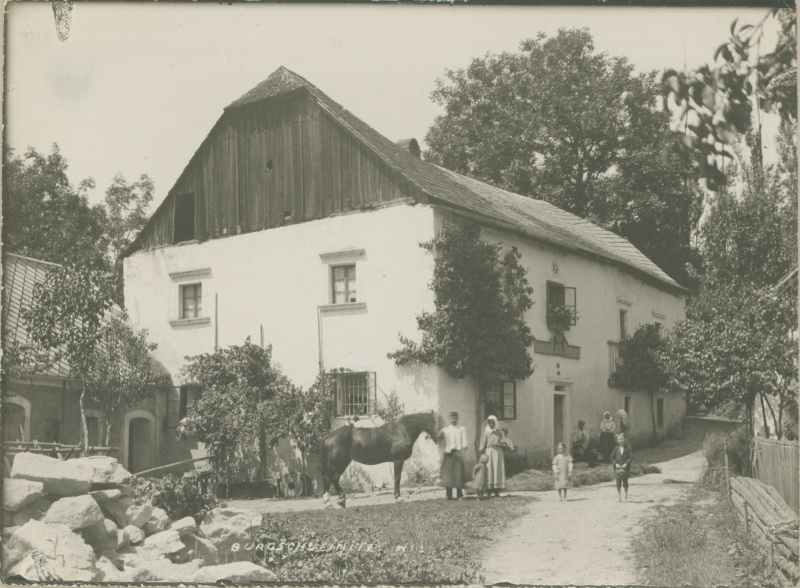
Institution: Österreichisches Museum für Volkskunde Wien
Schlagwörter: baum, felsen, mann, bäume, frauen, menschen, mädchen, fenster, frau, holz, hut, männer, dach, gebäude, gras, haus, rasen, rose, tier, weg, wiese, zaun, alt, steine, familie, pflanzen, arbeit, bauern, karren, kinder, landleben, pferd, garten, rappe, magd, sommer, ruhe, zwei, jungen, dorf, bauernhof, hof, holzstämme, stuck, allein, foto, fotografie, keller, scheune, haufen, schwarz-weiß, ferien, leben, efeu, gut, bauernhaus, fachwerkhaus, landwirtschaft, kletterpflanze, fotographie, wohnen, knecht, sommerfrische, einfamilienhaus, früher, müll, fotografier, altmodisch, plaudern, schwarzweißfoto, ftografie, 18. jahrhundert, böscho, tourette, besuch bei den verwandten am land, großes haus für viele mägde und knechte, endlich ruhe, angenehmer geruch, ärmliche verhältnisse, burg schleinitz